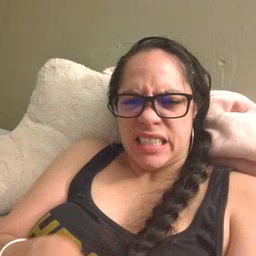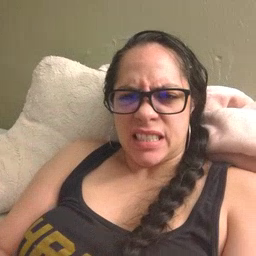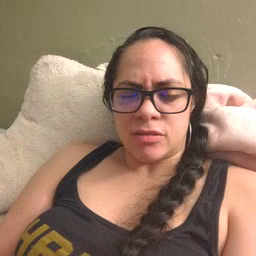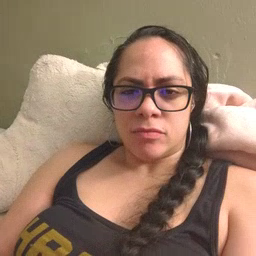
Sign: hate